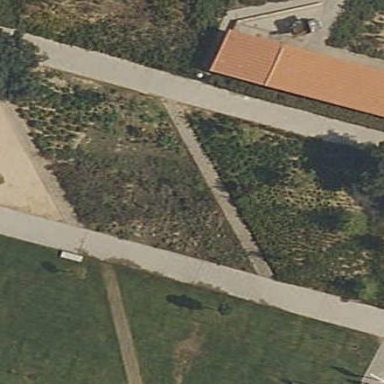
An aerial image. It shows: Garden that is leisure land.